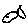
Label: fish